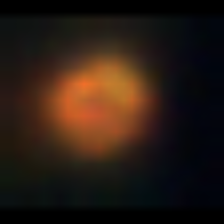
Taxon: NanoPlankton
Group: Other